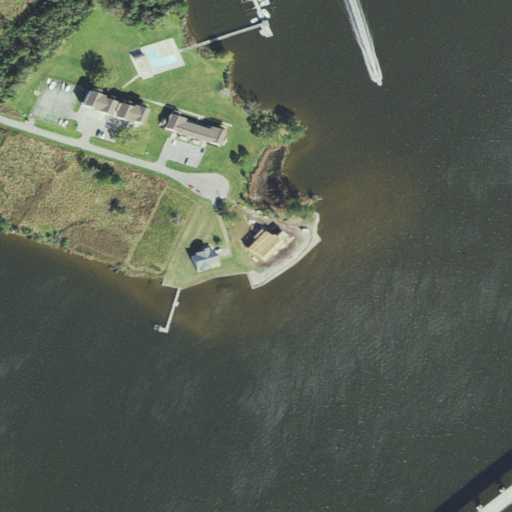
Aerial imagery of cape in North Carolina named Dewey Point containing open water, shrub, medium intensity development, low intensity development, open development, evergreen forest, and herbaceous wetlands